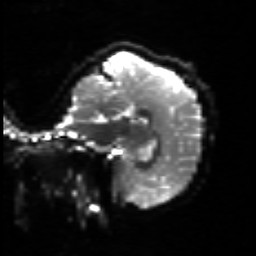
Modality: sbref
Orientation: sagittal
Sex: female
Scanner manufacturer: siemens
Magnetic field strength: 3 T
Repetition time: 5 s
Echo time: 0.0694 s